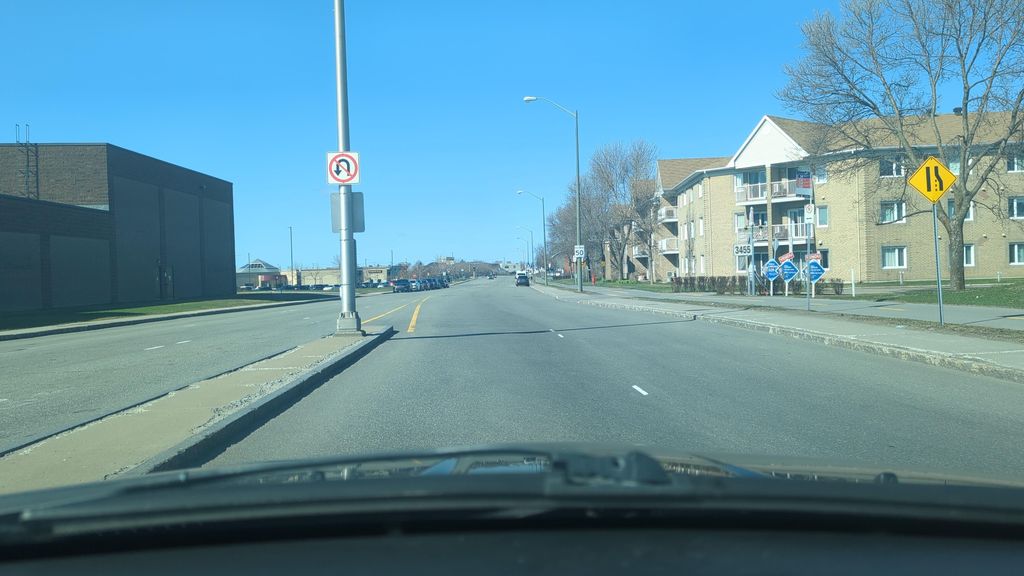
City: quebec_city